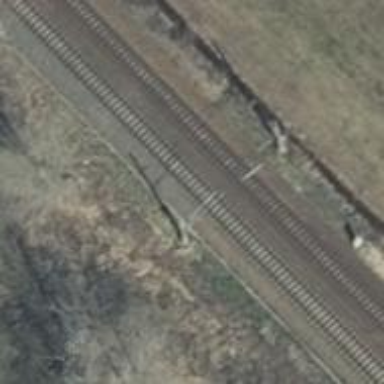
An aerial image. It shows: Milestone along the railway track with catenary mast.